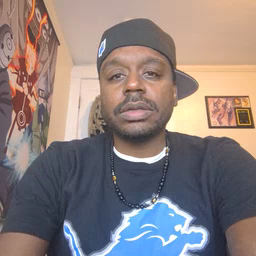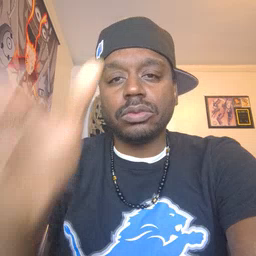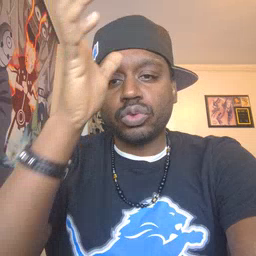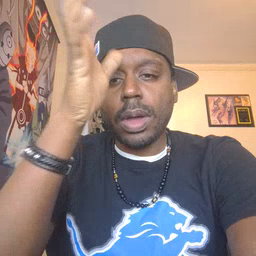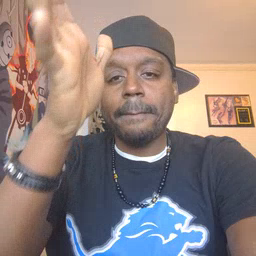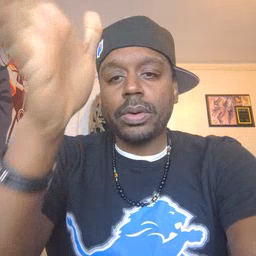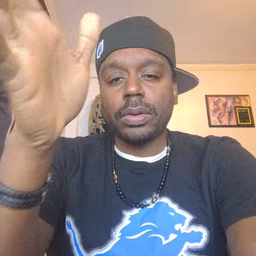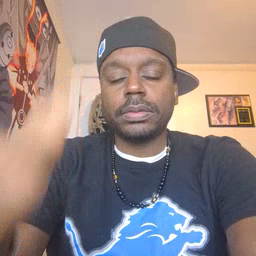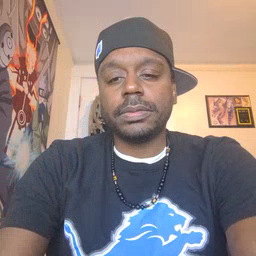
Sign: grandpa